Question: I'm using an arrow control that I found on the net :
<URL>
I've tried to change it to closed arrow like in the pic below w/o success.

Can anyone give an advise/help ?
I know its somethong with the method.
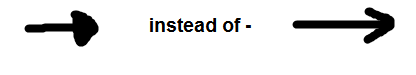
Answer: Dammm .. I did it.
just added two lines in the end:
'''
context.LineTo(pt3, true, true);
context.LineTo(pt2, true, true);
'''
and set the FILL property of the Arrow.
:)